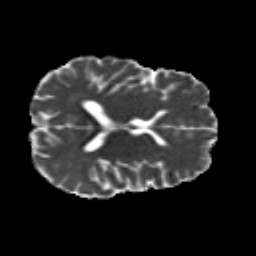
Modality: MD
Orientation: axial
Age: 30
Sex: male
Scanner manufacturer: siemens
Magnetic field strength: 3 T
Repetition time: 8.8 s
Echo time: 0.085 s